Question: I want to make summations in certain columns, initially I found a referral as follows
then because I use one string in one column then I change the array from int to string as follows
'''
string[,] a = {
{"name song 1", 2},
{"name song 2", 5},
{"name song 3", 8}
};
'''
then I run but an error appears
> error CS0029: Cannot implicitly convert type 'int' to'string'
I have tried this <URL>
because I was just learning this language I couldn't implement it
please help me thanks
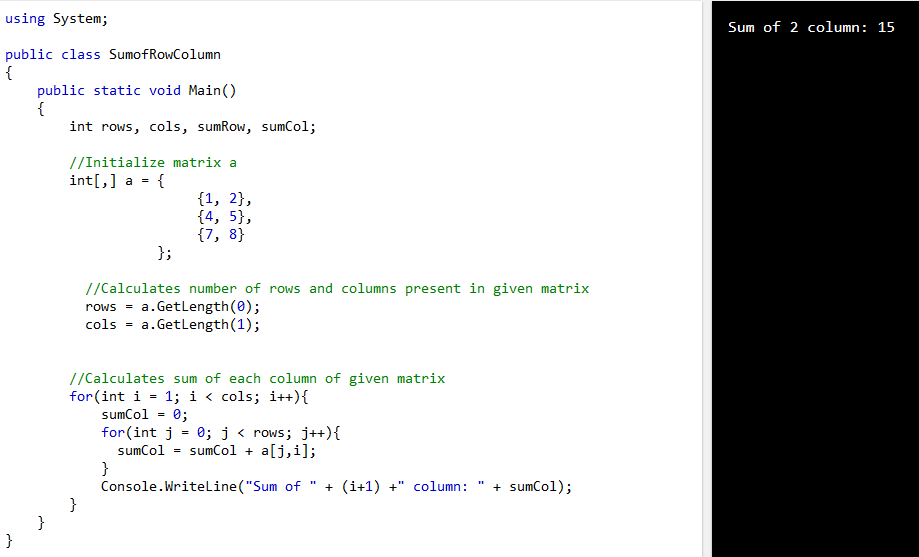
Answer: I'd prefer to use dictionary in this case, but it might be handy for you to know as well that you can store values of different types using the 'object' type. Later you'll have to do type conversion to use math operations
'''
object[,] a =
{
{"name song 1", 2},
{"name song 2", 5},
{"name song 3", 8}
};
var sum = 0;
for (int i = 0; i < a.GetLength(0); i++)
{
sum += Convert.ToInt32(a[i, 1]);
}
Console.WriteLine(sum);
'''
If you are familiar with classes, you could reorganize your multi-dimensional array into single-dimensional, which makes code way more readable.
This approach is better than the previous one or the one that uses dictionary, since you'll have to modify less code when 'Song' class extends into more properties
'''
public class Song
{
public string Name { get; set; }
public int Value { get; set; }
}
class Program
{
static void Main(string[] args)
{
Song[] a =
{
new Song() { Name ="name song 1", Value = 2 },
new Song() { Name ="name song 2", Value = 5 },
new Song() { Name ="name song 3", Value = 8 },
};
var sum = 0;
for (var i = 0; i < a.Length; i++)
{
sum += a[i].Value;
}
Console.WriteLine(sum);
}
}
'''